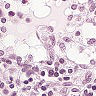
Metastatic tissue present: no